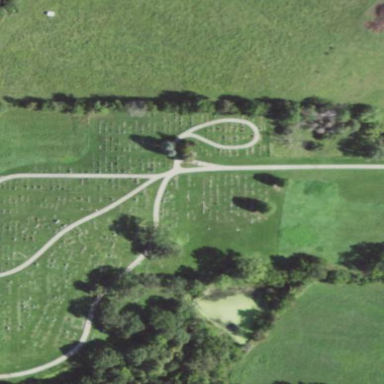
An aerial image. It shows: Cemetery.